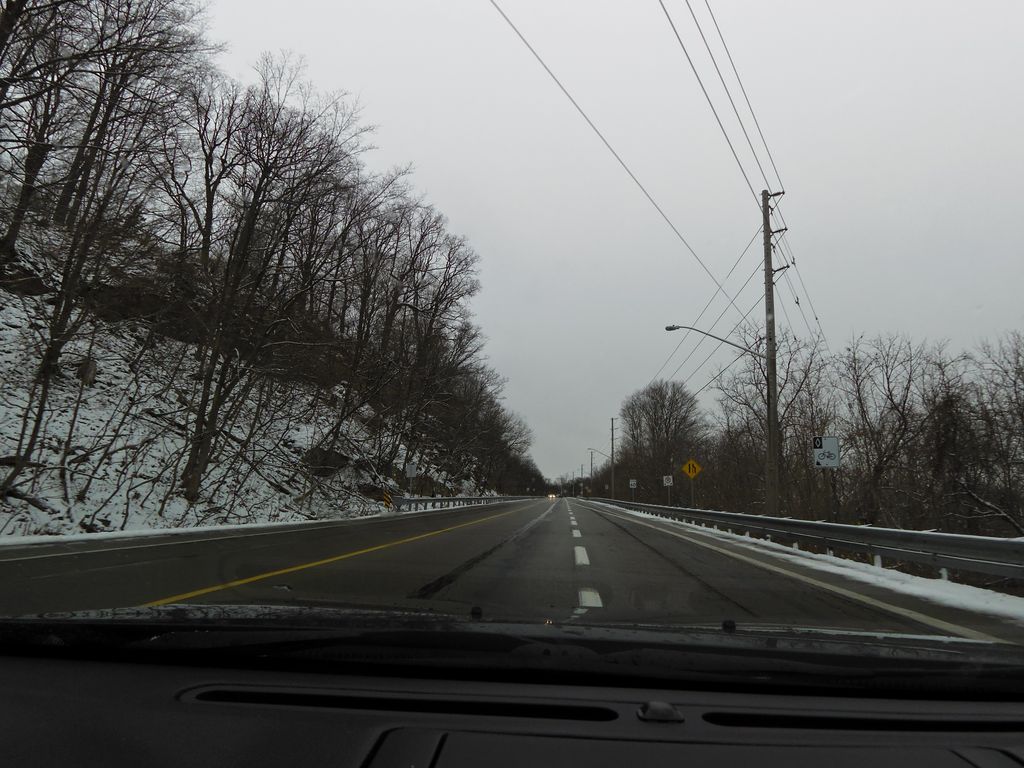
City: hamilton